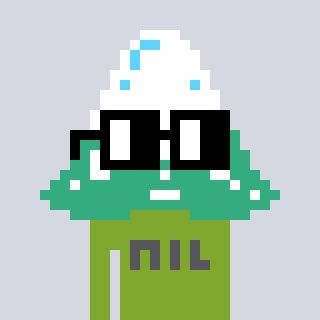
a pixel art character with square black glasses, a snowy mountain-shaped head and a slimegreen-colored body on a cool background